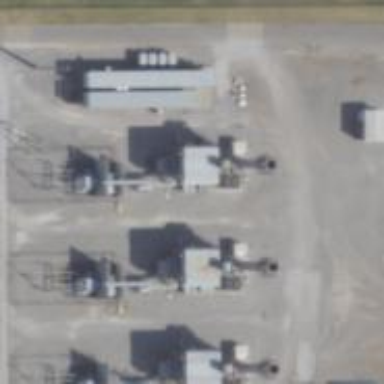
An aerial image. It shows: Gas turbine generator.